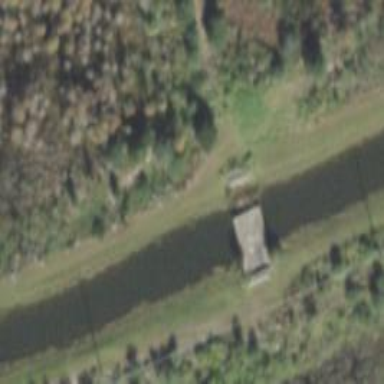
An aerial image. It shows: Abandoned bridge.